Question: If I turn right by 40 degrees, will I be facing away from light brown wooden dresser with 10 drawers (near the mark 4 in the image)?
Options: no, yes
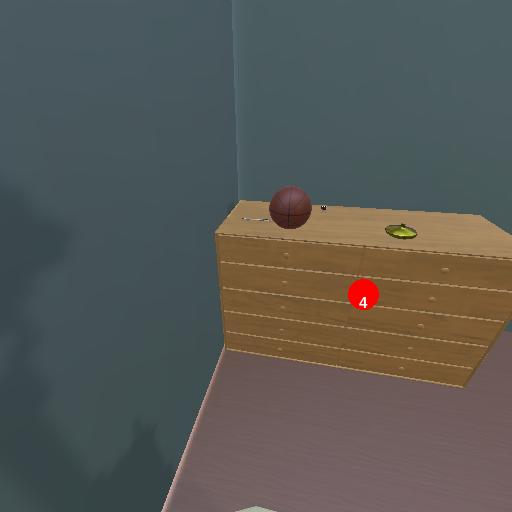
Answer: no